Question: I have a form, by which the user selects the current fiscal month-end date.

When they user clicks on the check mark, I want that date to update the field CurrentFiscalMonthEnd in the table Tbl_Calendar_SetBucketDates by the following Code:
Option Compare Database
'''
Private Sub Image_BucketSelector_Click()
Dim db As DAO.Database
Dim strUpdate As String
'FirstBucketDate = Forms!Frm_SetBuckets!CurrentFiscalMonthEndDate_Selected
'FirstBucketDate = "05/29/2015"
FirstBucketDate = Date
message = MsgBox("Did you set the Current Fiscal Month-End Date Selector?" & vbCrLf, vbYesNo, "Are you sure?")
If message = vbYes Then
DoCmd.SetWarnings False
'strUpdate = "Update Tbl_Calendar_SetBucketsDates SET [CurrentFiscalMonthEnd] = Forms!Frm_SetBuckets!CurrentFiscalMonthEndDate_Selected"
strUpdate = "Update Tbl_Calendar_SetBucketsDates SET [CurrentFiscalMonthEnd] = FirstBucketDate"
Debug.Print strUpdate
Set db = CurrentDb
Debug.Print strUpdate
db.Execute strUpdate, dbFailOnError
Debug.Print db.RecordsAffected & " rows updated"
Set db = Nothing
DoCmd.SetWarnings True
End If
If message = vbNo Then Exit Sub
MsgBox "You have successfully set the bucket date!"
End Sub
'''
I get a multitude of errors depending on which code I untick.
Should I be using some other code to update the field or is there a simple change. Your keen eye is much appreciated.
Thanks
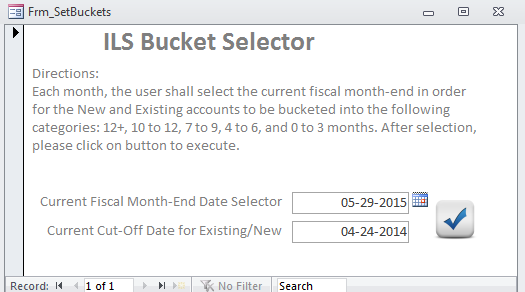
Answer: Change this line:
'''
strUpdate = "Update Tbl_Calendar_SetBucketsDates SET [CurrentFiscalMonthEnd] = FirstBucketDate"
'''
To:
'''
strUpdate = "Update Tbl_Calendar_SetBucketsDates SET [CurrentFiscalMonthEnd] = #" & Format(FirstBucketDate,"mm\/dd\/yyyy") & "#;"
'''
This will format your date properly in Access SQL.
Also, make sure you put an appropriate WHERE clause in this string, or you could wind up updating way more rows than you intended.